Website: home-depot
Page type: billing-address
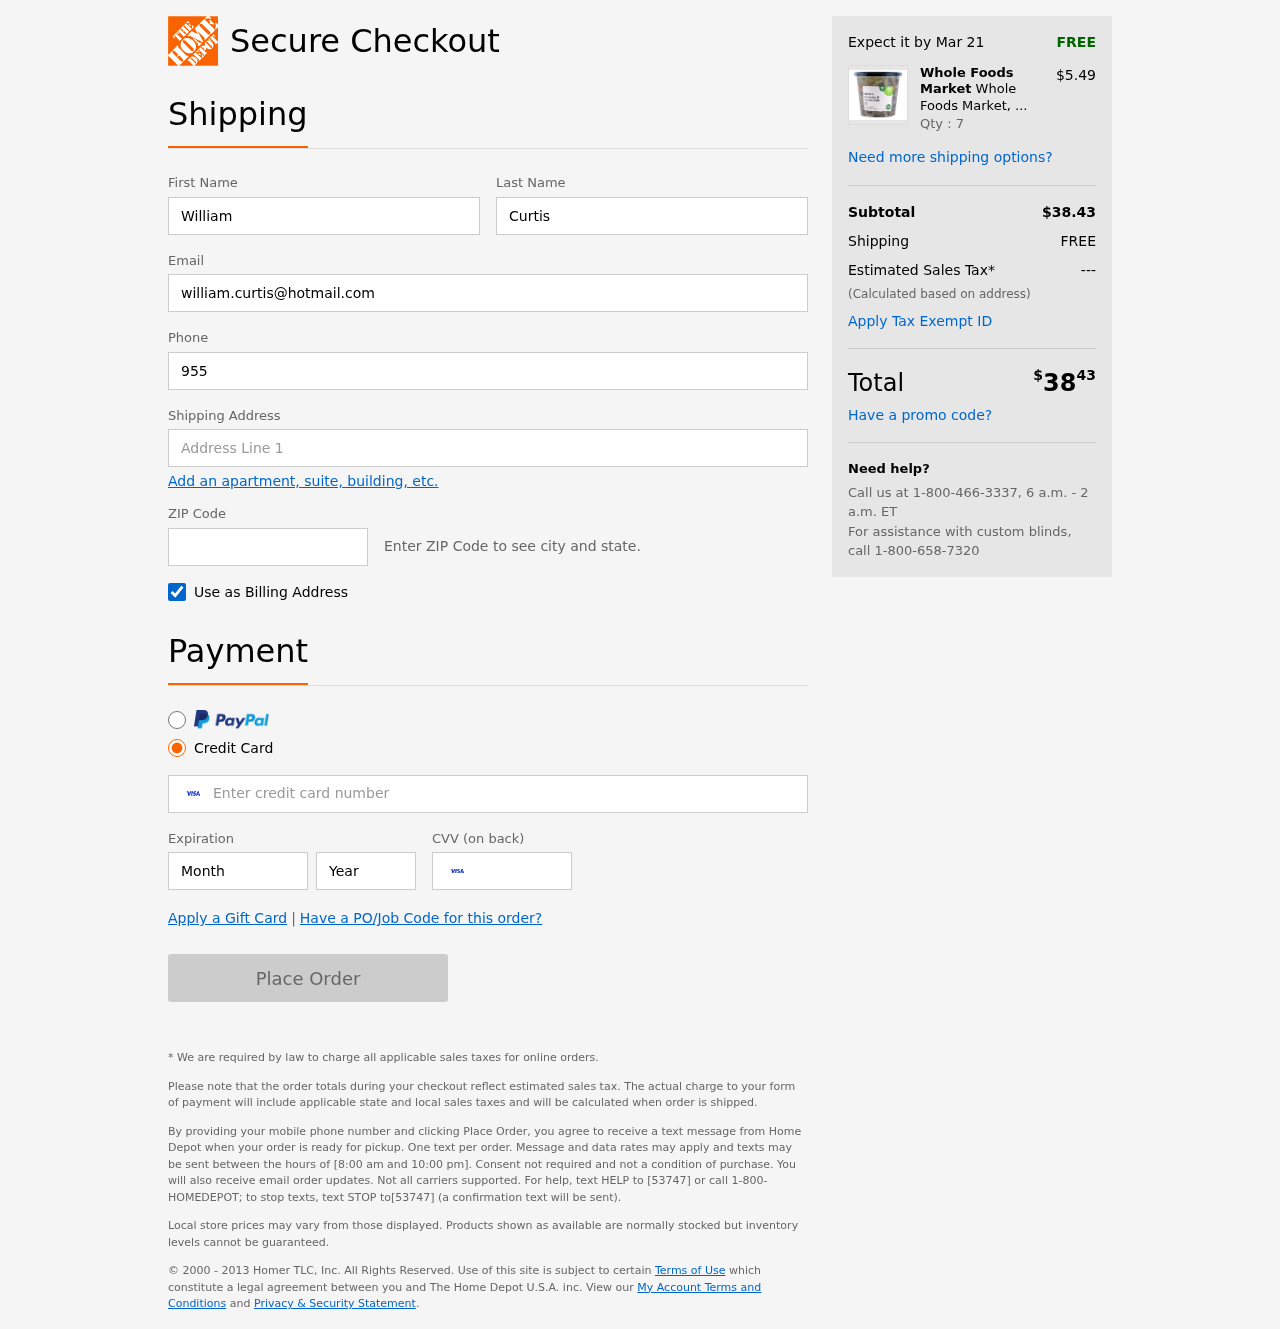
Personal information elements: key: PII_FIRSTNAME
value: William
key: PII_LASTNAME
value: Curtis
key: PII_EMAIL
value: william.curtis@hotmail.com
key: PII_PHONE
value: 9559470189
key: PII_STREET
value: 7923 Matthew Mountain
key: PII_POSTCODE
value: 10491
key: PII_CARD_NUMBER
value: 4073 4603 1613 4071
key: PII_CARD_EXPIRY_MONTH
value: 06
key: PII_CARD_CVV
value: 992
Product elements: key: PRODUCT1_BRAND
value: Whole Foods Market
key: PRODUCT1_NAME
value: Whole Foods Market, Chicken, Artichoke & Lemon Soup, 24 oz
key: PRODUCT1_PRICE
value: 5.49
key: PRODUCT1_QUANTITY
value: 7
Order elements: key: ORDER_DELIVERY_DATE
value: Mar 21
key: ORDER_SUBTOTAL
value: $38.43
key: ORDER_SHIPPING_COST
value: FREE
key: ORDER_TAX
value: ---
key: ORDER_TOTAL2
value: $3843